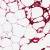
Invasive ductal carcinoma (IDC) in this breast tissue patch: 0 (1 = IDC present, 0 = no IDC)